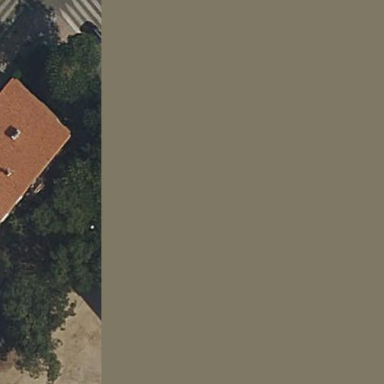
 with the roof oriented along the building."